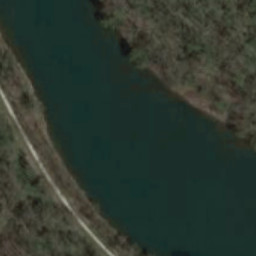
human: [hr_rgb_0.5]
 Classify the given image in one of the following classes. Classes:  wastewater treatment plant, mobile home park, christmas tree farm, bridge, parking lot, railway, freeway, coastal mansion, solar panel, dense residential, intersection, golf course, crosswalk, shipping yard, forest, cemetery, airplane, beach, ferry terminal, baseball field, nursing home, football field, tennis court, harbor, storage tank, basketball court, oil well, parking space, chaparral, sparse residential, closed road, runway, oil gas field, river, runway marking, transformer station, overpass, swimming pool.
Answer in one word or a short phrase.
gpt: river